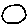
Label: circle